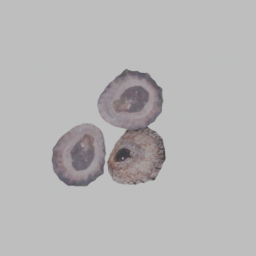
Label: animals